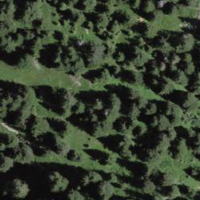
EUNIS habitat code: 43
Species observed at this site:
Aster alpinus
Brachyta interrogationis